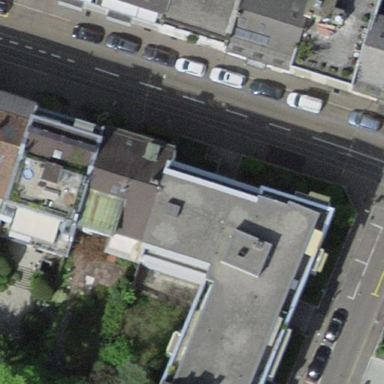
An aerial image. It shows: Office building.